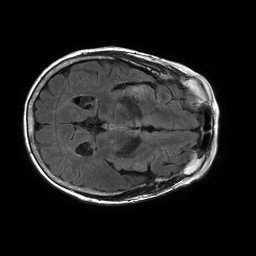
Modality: FLAIR
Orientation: axial
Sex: female
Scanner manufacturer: philips
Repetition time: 11 s
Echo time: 0.125 s